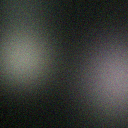
Screen state: off